Question: In flash, I use 'lineTo' to draw a line between two points. This is working well, but I'm finding that on slower computers, the line is jagged because not as many mouse events are firing.
I want to 'smooth' the line out, to add more points in between each point that the mouse registers:

The black lines show the result, the green ones are what I want. The red dots are actual points, and the green ones are interpolated.
I have tried to code this myself but I can't seem to get it right, here is the code anyway:
'''
var interX:Number = lastMouseX+(lastMouseSpeed.x/2);
var interY:Number = lastMouseY+(lastMouseSpeed.y/2);
//Also tried: lastMouseX+(this.mouseX-lastMouseX)/2;
// also jittery
graphics.lineTo(interX, interY);
graphics.lineTo(this.mouseX, this.mouseY);
lastMouseSpeed.x = this.mouseX-lastMouseX;
lastMouseSpeed.y = this.mouseY-lastMouseY;
lastMouseX = this.mouseX;
lastMouseY = this.mouseY;
'''
the result is much more jagged than the normal one.
Sorry, but I can't give screenshots (for some reason it copies my screen as black)
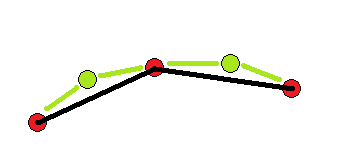
Answer: You probably want something like <URL>, though other approaches are possible.
The reason your current approach isn't working is that what you want to do for the point between red points 1 and 2 depends on red point 3, but you're equations don't account for this. Accounting for it makes it possible to appropriately consider the curvature, but it's more complicated though.